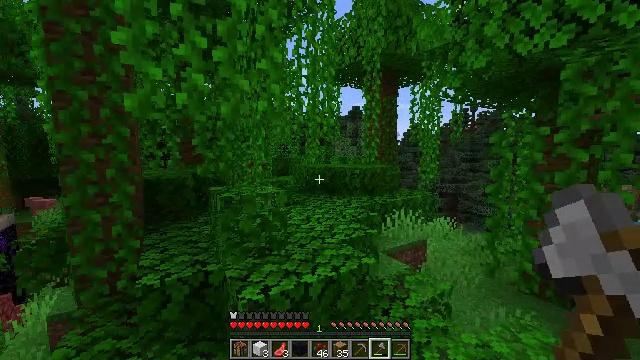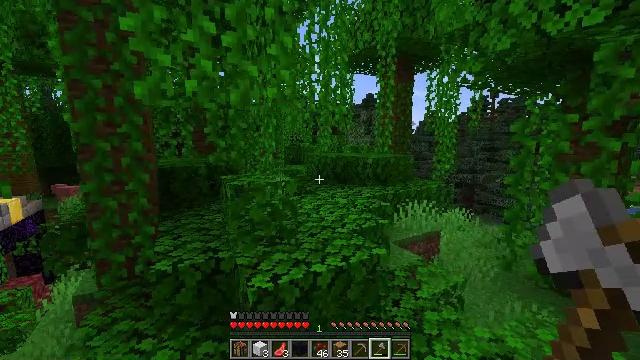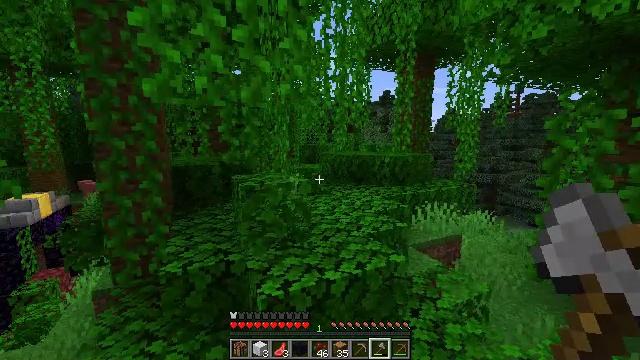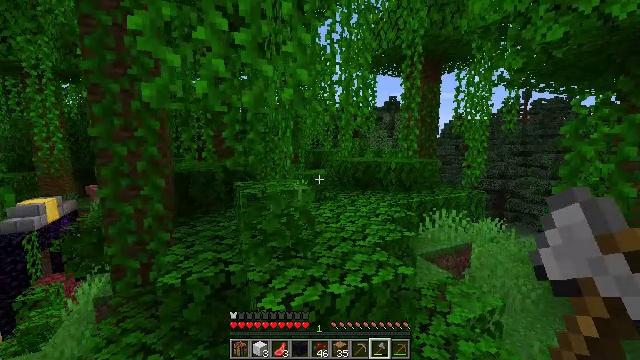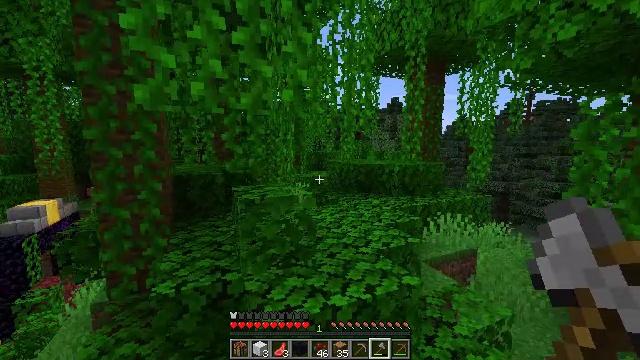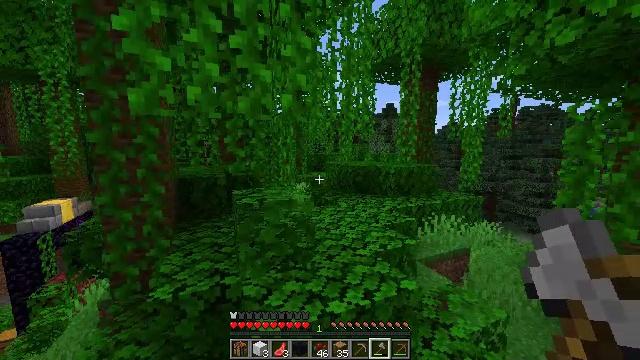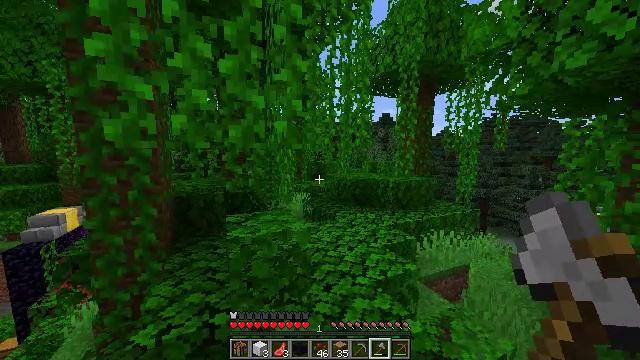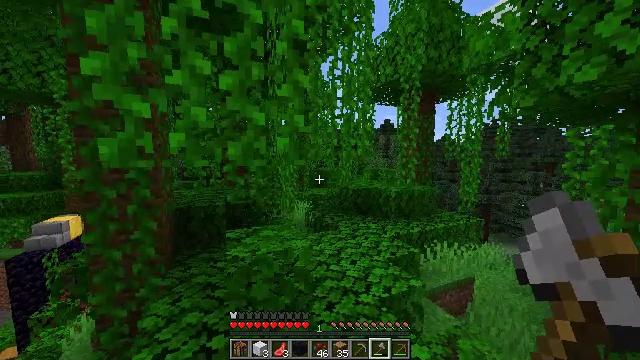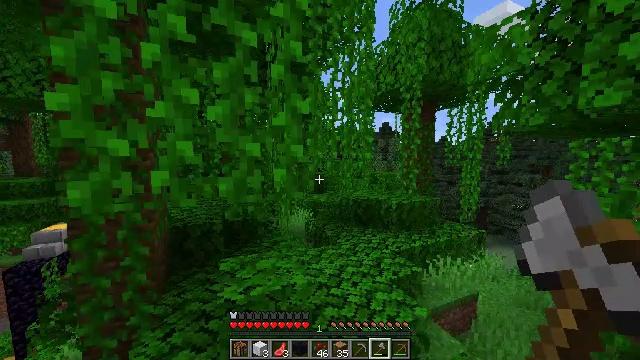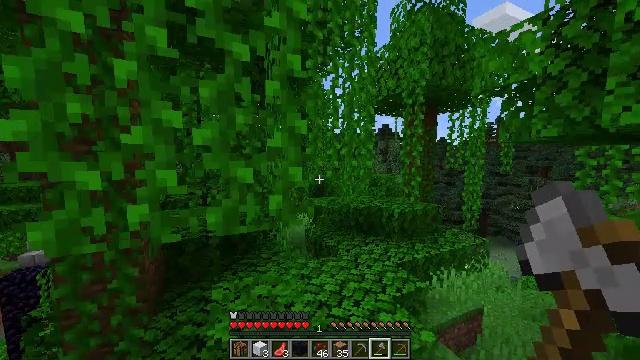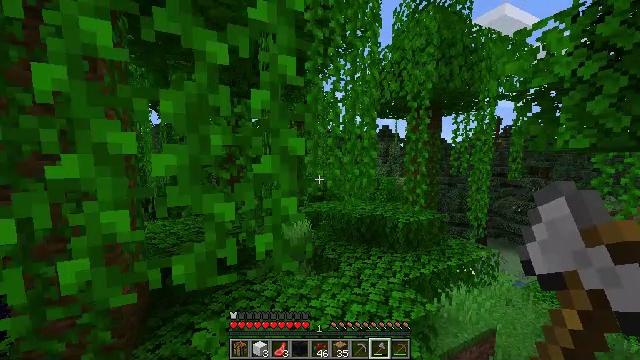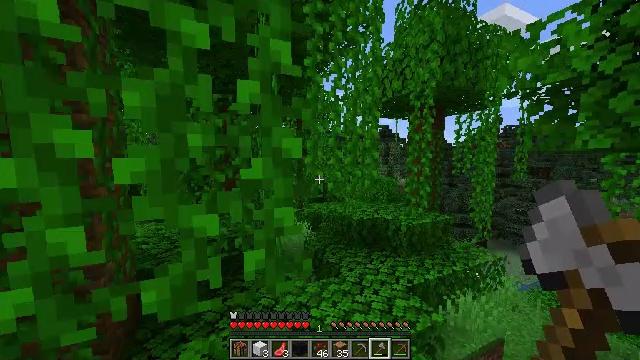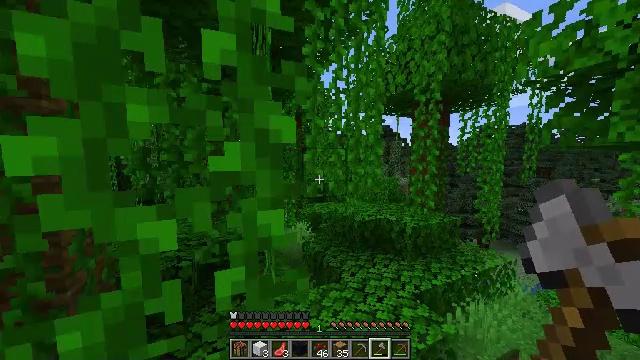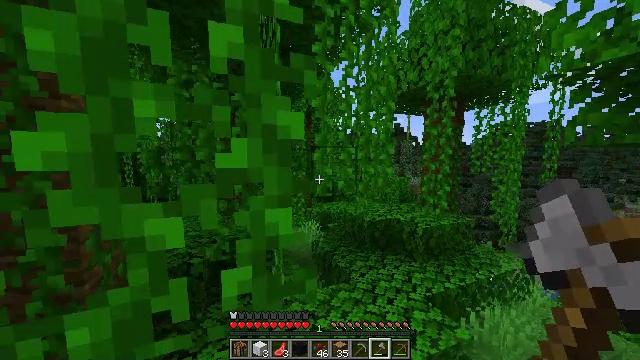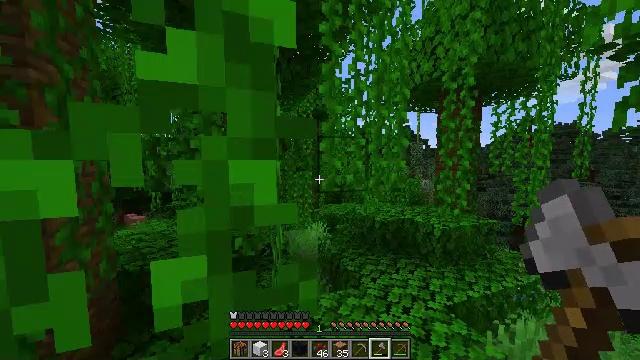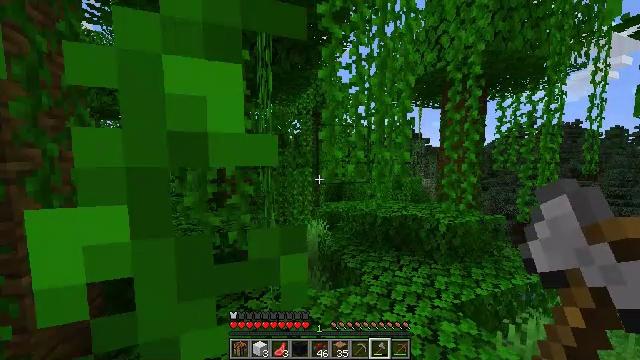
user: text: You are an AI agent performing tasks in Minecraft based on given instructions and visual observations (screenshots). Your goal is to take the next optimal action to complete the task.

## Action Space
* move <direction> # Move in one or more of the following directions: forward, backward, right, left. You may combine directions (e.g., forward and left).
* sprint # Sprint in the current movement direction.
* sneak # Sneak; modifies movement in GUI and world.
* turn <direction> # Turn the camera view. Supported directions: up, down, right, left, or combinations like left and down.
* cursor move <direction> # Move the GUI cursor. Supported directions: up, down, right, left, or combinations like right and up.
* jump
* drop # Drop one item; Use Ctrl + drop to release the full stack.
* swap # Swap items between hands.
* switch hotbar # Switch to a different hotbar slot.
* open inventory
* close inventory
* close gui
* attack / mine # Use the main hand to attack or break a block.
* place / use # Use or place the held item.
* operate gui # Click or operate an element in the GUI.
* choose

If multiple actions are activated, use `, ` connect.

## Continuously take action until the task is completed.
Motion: motion action
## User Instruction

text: Attack the jungle leaves to remove it.
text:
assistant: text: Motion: move forward, turn left and down
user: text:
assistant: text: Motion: move forward, turn left
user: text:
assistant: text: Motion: turn left and up
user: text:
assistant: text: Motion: move forward
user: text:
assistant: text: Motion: move forward
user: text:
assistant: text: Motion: move forward, jump
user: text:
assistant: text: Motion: move forward, turn up, jump
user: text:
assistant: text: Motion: move forward, jump
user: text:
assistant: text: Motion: move forward, jump
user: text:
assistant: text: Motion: move forward, jump
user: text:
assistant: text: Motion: move forward, jump
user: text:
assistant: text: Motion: move forward
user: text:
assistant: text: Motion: move forward, turn left
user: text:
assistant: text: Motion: move forward, turn left and up
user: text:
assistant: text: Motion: move forward and move right
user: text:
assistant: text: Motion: move forward and move right, turn up
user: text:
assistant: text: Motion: move forward and move right, turn up
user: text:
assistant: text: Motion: move forward and move right, turn up
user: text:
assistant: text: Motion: move forward and move right
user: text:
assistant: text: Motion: move forward
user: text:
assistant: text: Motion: move forward, jump
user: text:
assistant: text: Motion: move forward, jump
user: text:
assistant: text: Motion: move forward, jump
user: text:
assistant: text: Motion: move forward, jump
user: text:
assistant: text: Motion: move forward
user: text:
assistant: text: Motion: move forward
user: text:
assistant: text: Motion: move forward
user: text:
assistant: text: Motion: move forward, turn left and up
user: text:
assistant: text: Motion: move forward, turn left
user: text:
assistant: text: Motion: move forward